Field crop: maize
Growth stage: 2
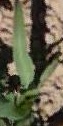
Species: maize